Question: I have a hidden span that holds an 'ID' in my View so that I can keep track of information but it is adding whitespace and pushing my content over.
Is there anyway to remove this whitespace? This was normally not an issue until my ID number started to increase from single to double and then to triple digits in length, and now it makes an awkward extra space in front of some elements. I tried adding margin and padding tags to the style but nothing worked. :(
My span is
'''
<span style="visibility:hidden" class="ID col-xs-0">@Html.DisplayFor(modelItem => item.ID)</span>
'''
Example:
ID for Randy is 7 and the ID for Mel is 1026, this causes extra whitespace for Mel now and makes it look offset.

Note: I tested this theory out by removing the span and everything lined up correctly, so I am positive that the span is causing this.
Thank you!
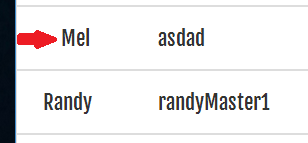
Answer: Have you tried 'display: none' for the span?